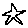
Label: star